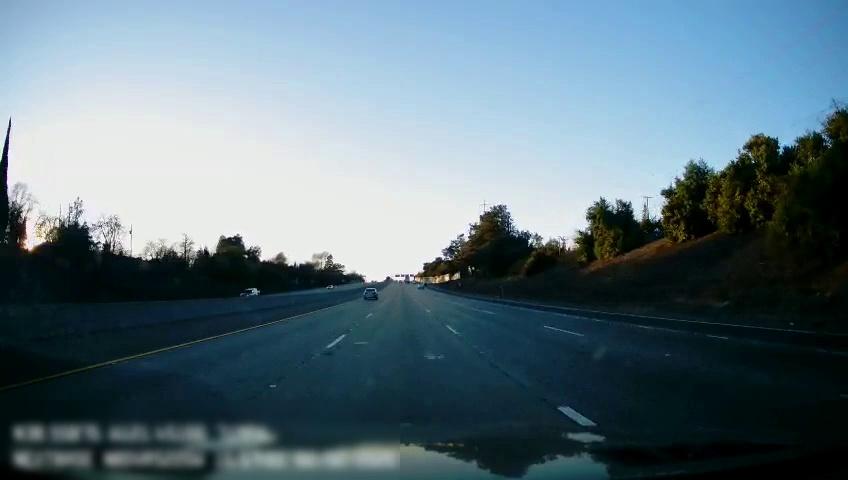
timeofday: Day
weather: Sunny
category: Drivable Space
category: Vehicles | Car
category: Vehicles | Car
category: Lanes | Alternate Lane
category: Lanes | Current Lane
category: Lanes | Current Lane
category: Lanes | Alternate Lane
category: Lanes | Alternate Lane